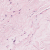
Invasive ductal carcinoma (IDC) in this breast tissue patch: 0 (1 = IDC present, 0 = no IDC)